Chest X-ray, AP view. Patient: 63 years old, sex F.
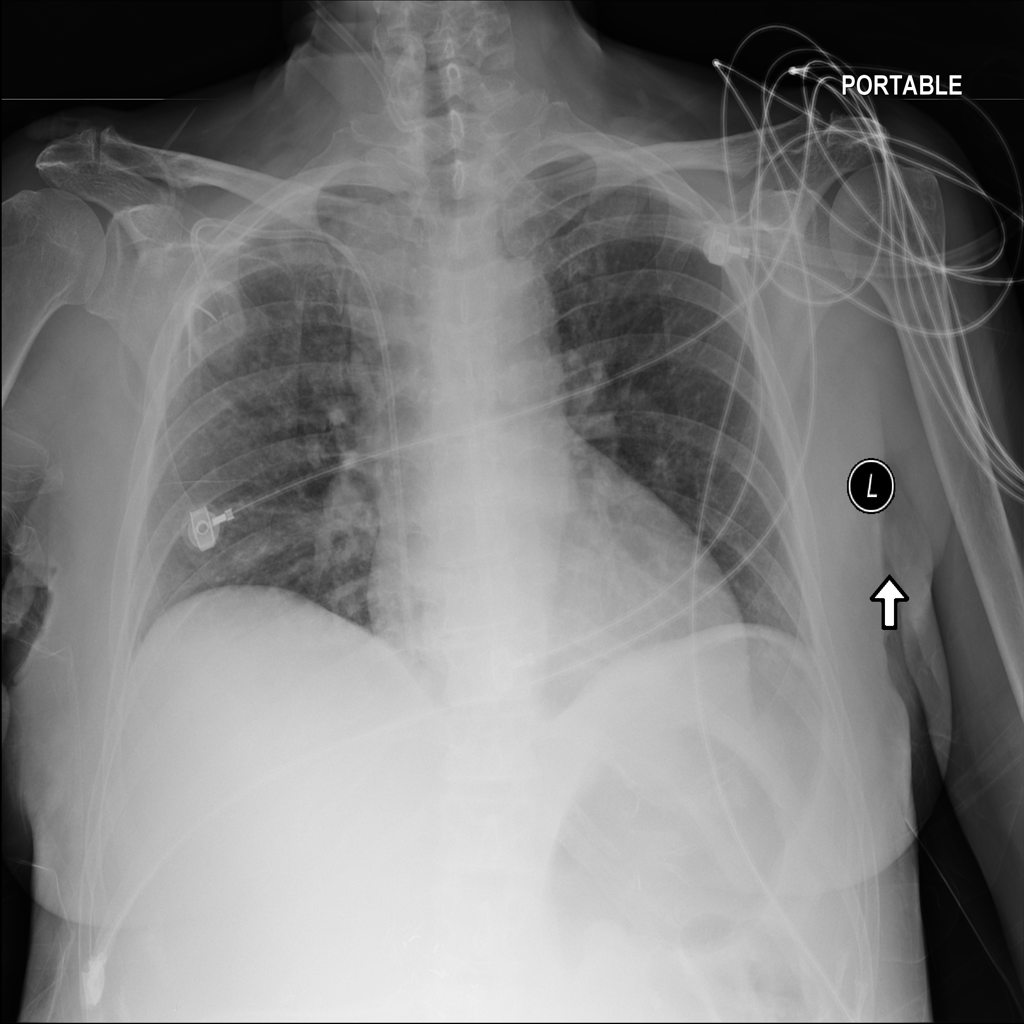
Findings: No Finding